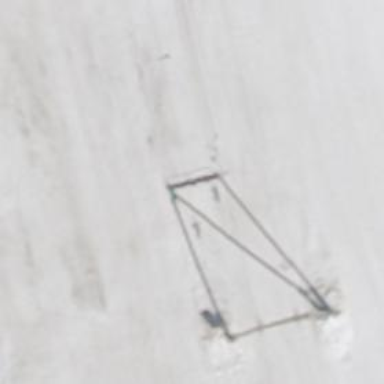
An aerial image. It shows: Pylon for aerialway.